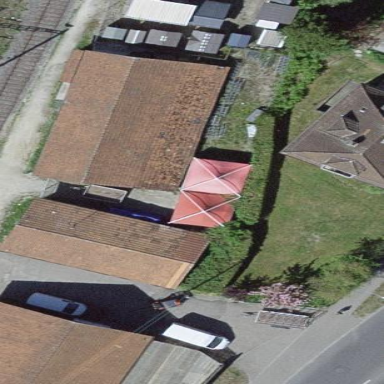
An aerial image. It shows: Barn.